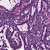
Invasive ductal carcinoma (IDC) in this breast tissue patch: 1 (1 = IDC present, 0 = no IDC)